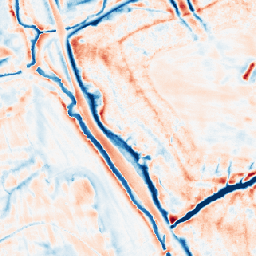
Category: edge_preserving
Decomposition family: bilateral
Decomposition parameters: d: 21
sigma_color: 25
sigma_space: 100
Upsampling method: area
Upsampling parameters: scale: 8
Upsampling scale: 8